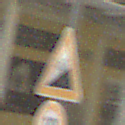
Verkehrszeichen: Steigung10
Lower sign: Geschwindigkeit10
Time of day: MorningAfternoon
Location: Outdoor (Urban)
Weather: PartlyCloudy
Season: NotSpecified
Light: Natural